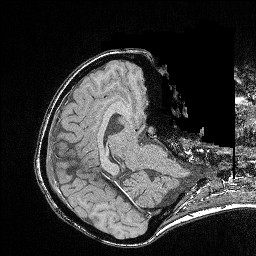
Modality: FLASH
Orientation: axial
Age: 25
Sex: female